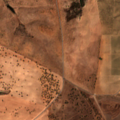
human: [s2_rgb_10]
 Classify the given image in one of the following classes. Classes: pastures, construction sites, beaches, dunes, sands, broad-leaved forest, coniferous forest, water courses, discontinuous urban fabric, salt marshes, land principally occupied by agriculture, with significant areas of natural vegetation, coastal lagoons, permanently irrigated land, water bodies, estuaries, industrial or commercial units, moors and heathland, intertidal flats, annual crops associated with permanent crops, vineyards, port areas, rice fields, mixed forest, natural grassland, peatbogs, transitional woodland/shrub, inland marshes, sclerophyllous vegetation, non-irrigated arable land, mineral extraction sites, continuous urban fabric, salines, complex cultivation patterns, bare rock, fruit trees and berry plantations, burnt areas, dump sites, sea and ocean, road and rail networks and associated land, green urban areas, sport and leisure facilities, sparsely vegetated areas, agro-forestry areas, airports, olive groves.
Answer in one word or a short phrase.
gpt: non-irrigated arable land, olive groves, agro-forestry areas, transitional woodland/shrub